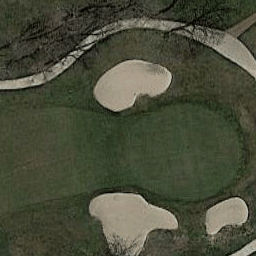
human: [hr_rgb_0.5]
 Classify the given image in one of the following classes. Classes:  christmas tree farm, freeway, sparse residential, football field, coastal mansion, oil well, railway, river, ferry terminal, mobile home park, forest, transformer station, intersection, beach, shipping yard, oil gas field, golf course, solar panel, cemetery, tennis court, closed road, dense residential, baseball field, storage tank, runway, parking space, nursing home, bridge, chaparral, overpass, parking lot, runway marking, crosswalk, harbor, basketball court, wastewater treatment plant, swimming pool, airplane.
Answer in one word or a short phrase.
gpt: golf course